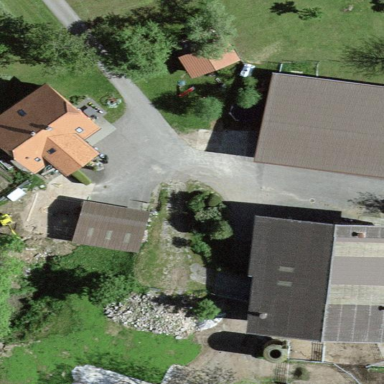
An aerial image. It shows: Farmyard in rural farm setting.